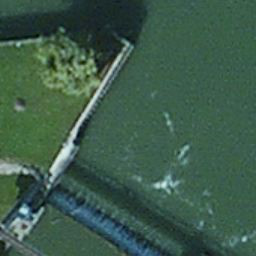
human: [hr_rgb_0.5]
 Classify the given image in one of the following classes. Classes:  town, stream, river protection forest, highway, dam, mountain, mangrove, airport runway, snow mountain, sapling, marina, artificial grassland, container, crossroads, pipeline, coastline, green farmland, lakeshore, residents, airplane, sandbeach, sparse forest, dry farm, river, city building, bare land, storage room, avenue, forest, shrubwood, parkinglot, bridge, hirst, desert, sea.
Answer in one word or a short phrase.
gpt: dam